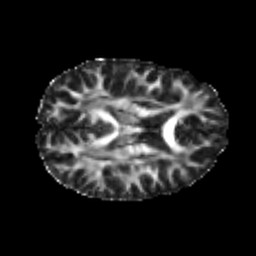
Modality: FA
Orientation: axial
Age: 22
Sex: male
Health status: healthy
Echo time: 0.074 s